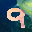
Label: 9